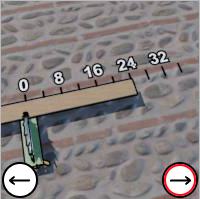
Task: length
Answer: 24
First scale value: 8.0